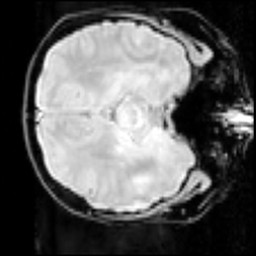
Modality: inplaneT1
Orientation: axial
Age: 23
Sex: female